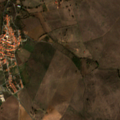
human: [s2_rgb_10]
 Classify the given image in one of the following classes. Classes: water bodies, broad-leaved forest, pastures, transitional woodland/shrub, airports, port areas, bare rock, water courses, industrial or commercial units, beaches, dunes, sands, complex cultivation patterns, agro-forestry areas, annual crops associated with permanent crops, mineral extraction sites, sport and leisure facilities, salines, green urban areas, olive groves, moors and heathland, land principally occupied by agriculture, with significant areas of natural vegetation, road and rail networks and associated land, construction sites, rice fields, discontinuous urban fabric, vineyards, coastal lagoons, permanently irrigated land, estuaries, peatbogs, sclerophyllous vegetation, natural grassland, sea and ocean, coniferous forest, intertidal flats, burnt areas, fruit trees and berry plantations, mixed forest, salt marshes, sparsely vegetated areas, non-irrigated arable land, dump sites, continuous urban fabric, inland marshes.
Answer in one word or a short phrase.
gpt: non-irrigated arable land, complex cultivation patterns